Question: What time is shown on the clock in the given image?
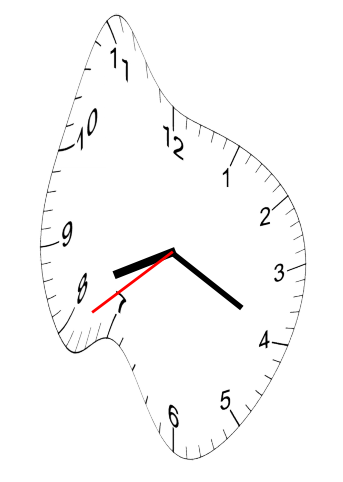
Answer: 08:19:39